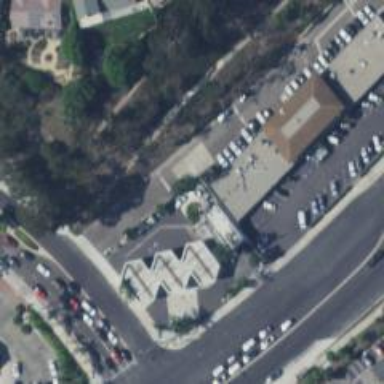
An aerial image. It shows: Retail building.